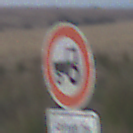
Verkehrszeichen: VerbotKraftfahrzeugeZuegeNichtSchneller25
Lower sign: SonstigeFahrzeugePersonengruppenFrei3
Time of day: SunriseSunset
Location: Outdoor (Nature)
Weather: Clear
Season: Winter
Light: Natural